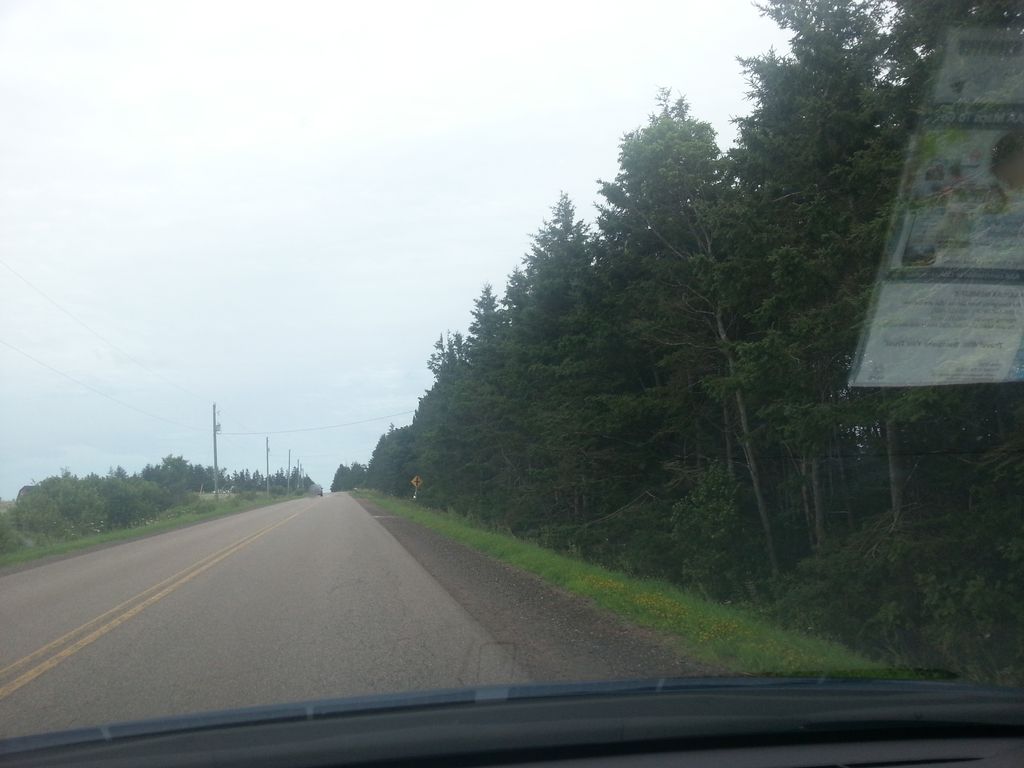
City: charlottetown